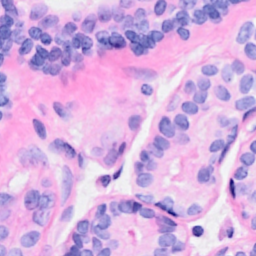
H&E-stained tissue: Breast